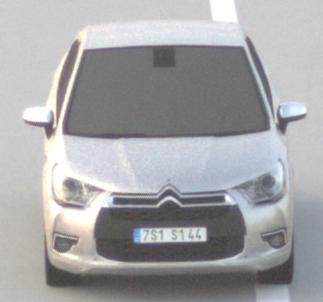
Make: Citroen
Model: DS 4 VTi 120
Detailed model: DS 4
Model produced from: 2011/05
Model produced until: 2015/01
Doors: 5
Color: white
Road condition: dry road
Daytime: sunrise or sunset
Contrast: low contrast